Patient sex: M
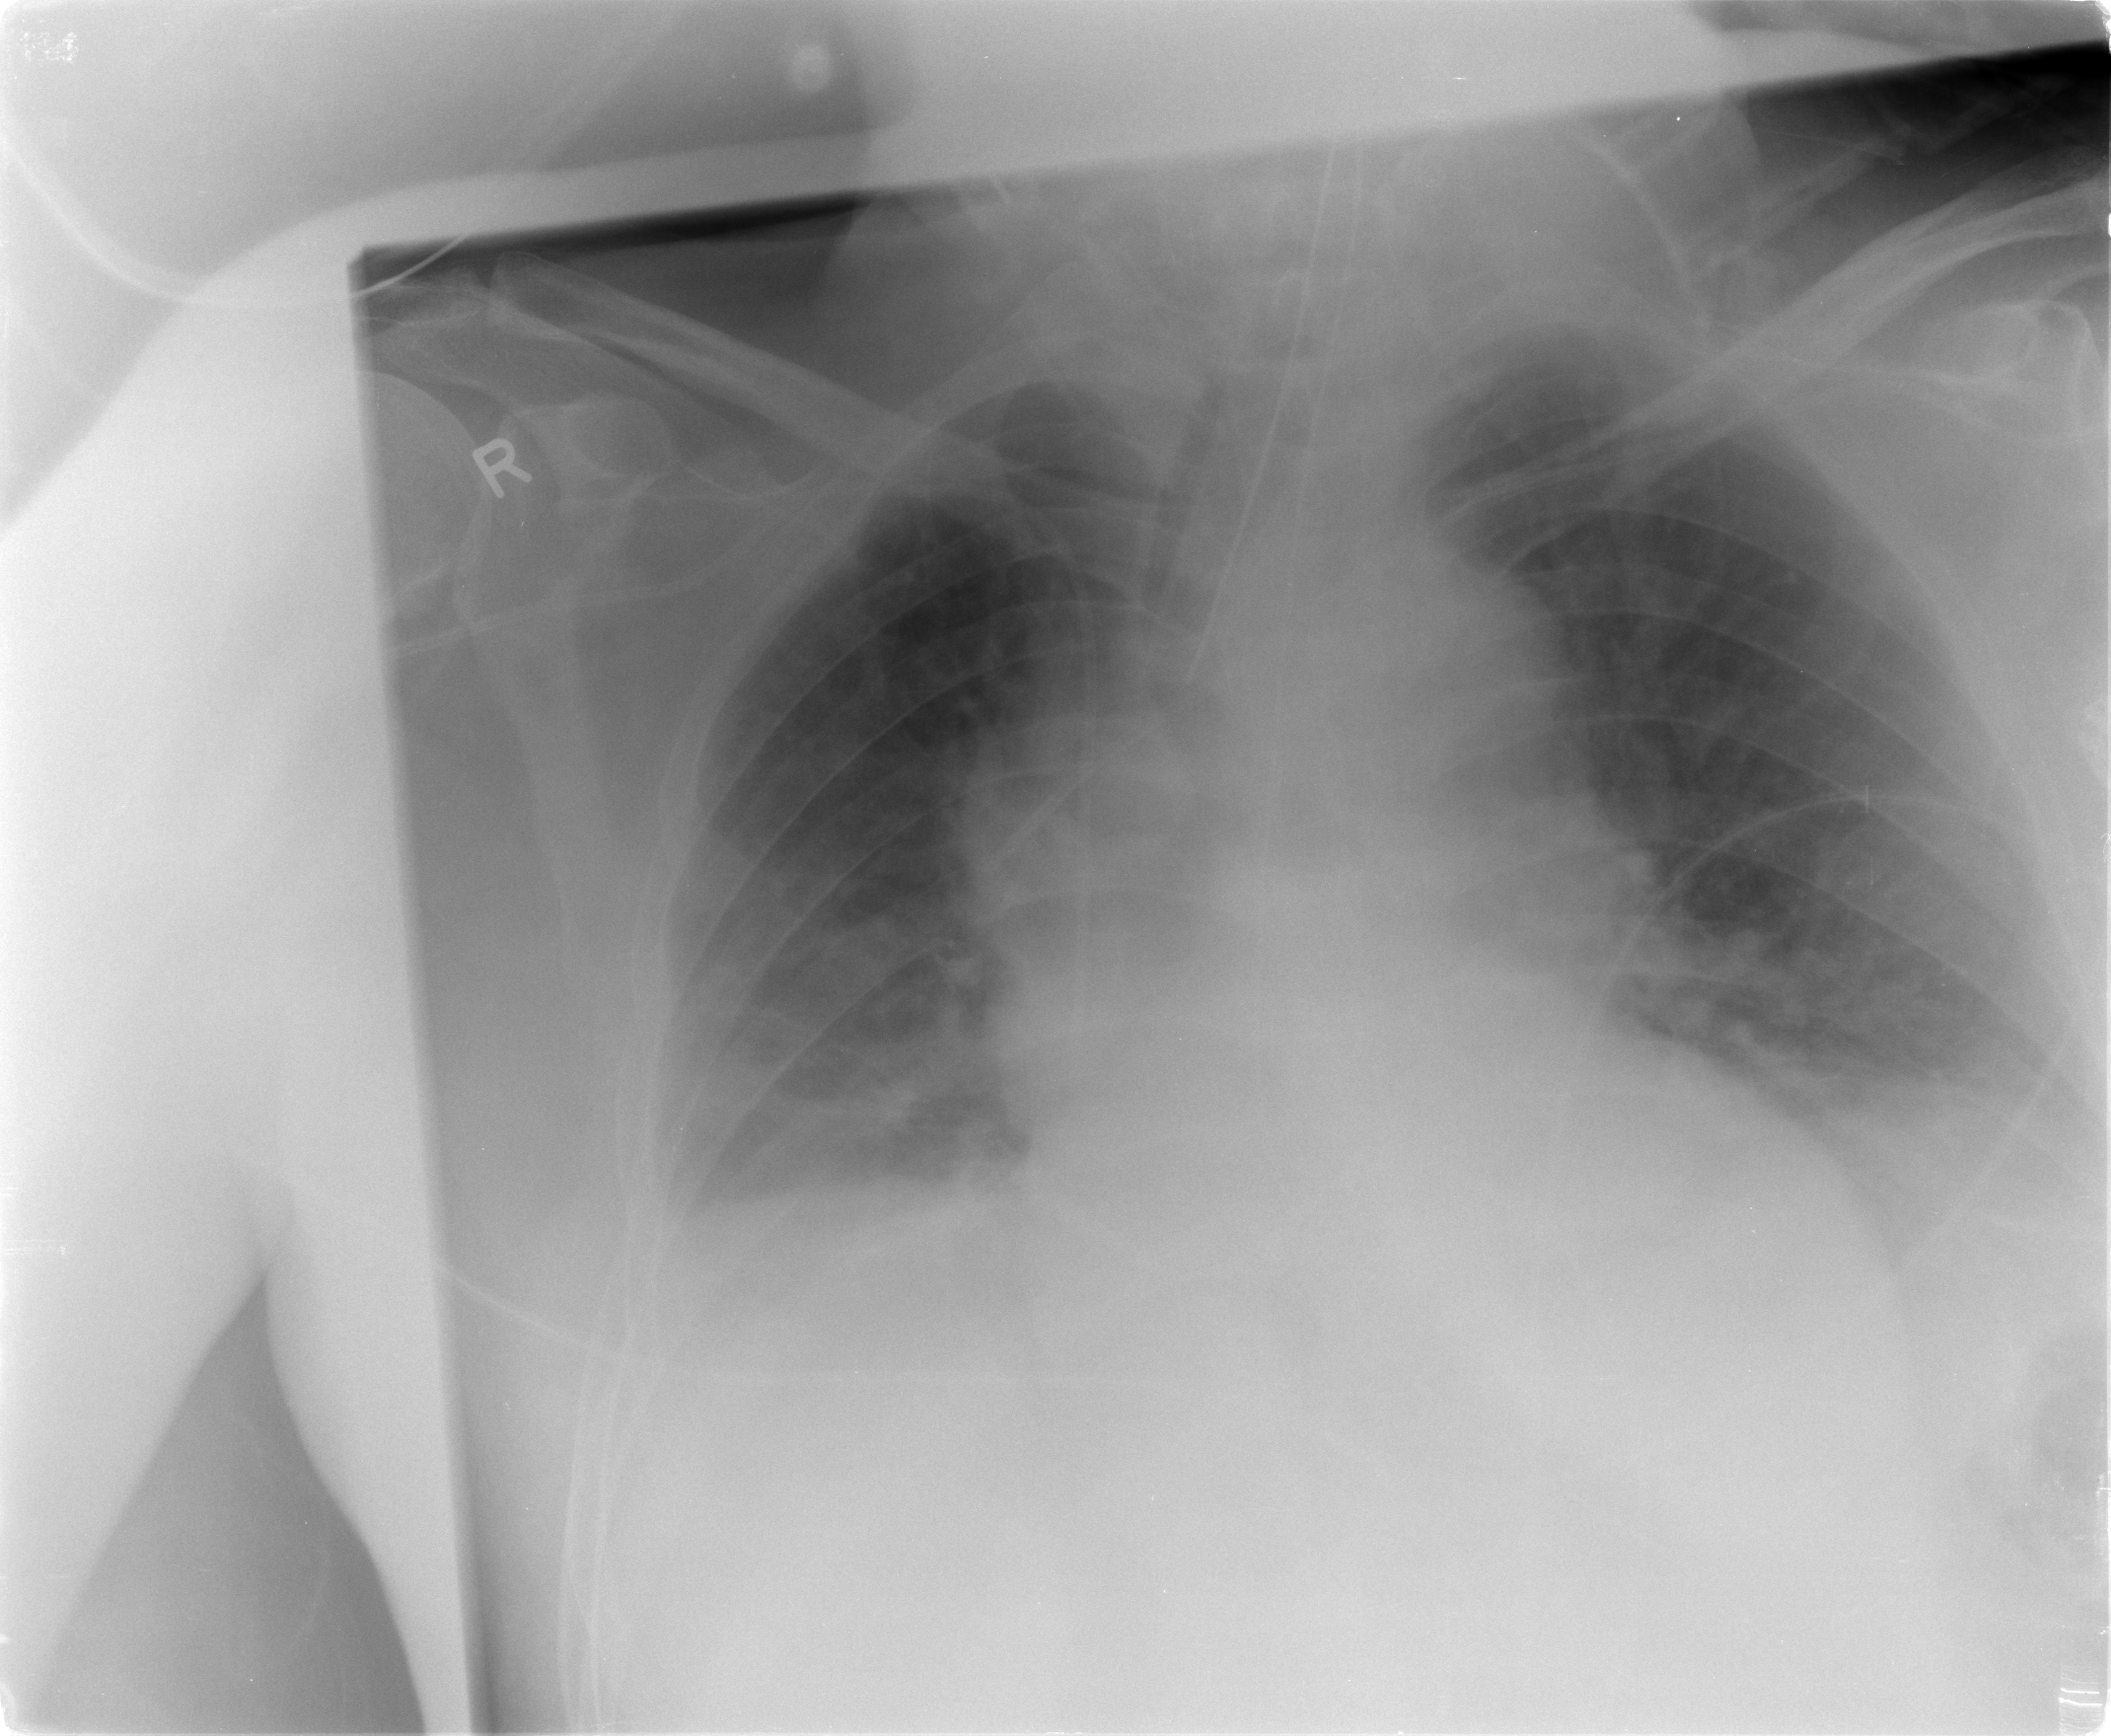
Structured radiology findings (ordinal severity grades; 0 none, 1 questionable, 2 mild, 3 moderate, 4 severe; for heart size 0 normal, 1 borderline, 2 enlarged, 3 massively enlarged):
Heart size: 1
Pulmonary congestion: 2
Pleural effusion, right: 2
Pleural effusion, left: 2
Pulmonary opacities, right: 0
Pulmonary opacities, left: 0
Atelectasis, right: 2
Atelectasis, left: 2